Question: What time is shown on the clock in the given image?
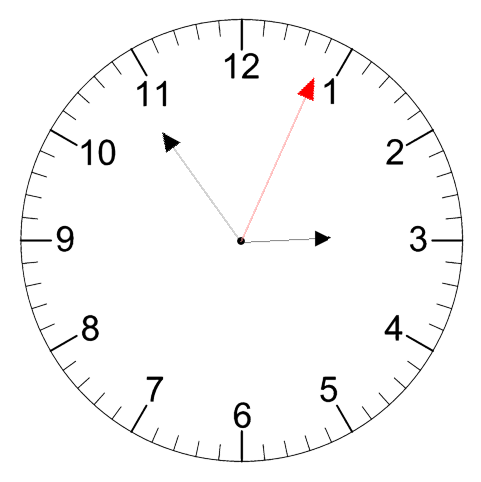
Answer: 02:54:04